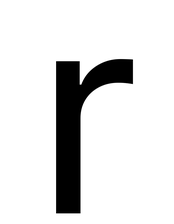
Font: Inter_Regular